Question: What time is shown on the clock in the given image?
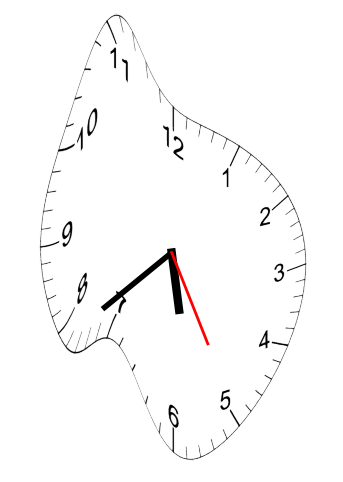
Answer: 05:38:25